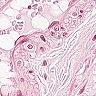
Metastatic tissue present: no